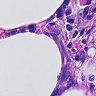
Metastatic tissue present: no